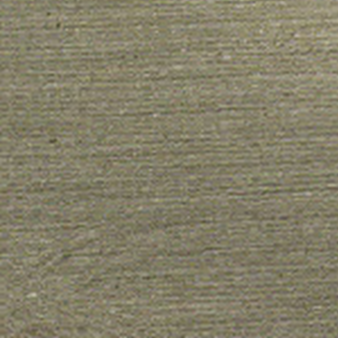
Label: other